Question: I've been trying to create a custom view which has blurred shapes under text. The problem is that the BlurMaskFilter has no effect on any shape that I draw on the canvas. Here is how I'm initialising the Paint objects in the constructor:
'''
paint = new Paint(0);
paint.setColor(0xffffffff);
paint.setMaskFilter(new BlurMaskFilter(8, BlurMaskFilter.Blur.NORMAL));
mShadowPaint = new Paint(0);
mShadowPaint.setColor(0xff333333);
mShadowPaint.setMaskFilter(new BlurMaskFilter(10, BlurMaskFilter.Blur.NORMAL));
'''
And I'm calling the functions like this in onDraw():
'''
canvas.drawOval(mShadowBounds,mShadowPaint);
canvas.drawText("hello", x, y, paint);
'''
But this is what I see.

Using android 4.0 sdk and testing on a 4.0.4 galaxy nexus device (UK). I'm wondering if this is a bug in 4.0.4 as I did test it on the emulator with 4.0 and 4.0.3 and it did blur perfectly well on them, unless I'm doing something completely wrong?
EDIT: Here is the extended View code to test it on other platforms.
'''
import android.content.Context;
import android.graphics.BlurMaskFilter;
import android.graphics.Canvas;
import android.graphics.Paint;
import android.graphics.RectF;
import android.util.AttributeSet;
import android.view.View;
public class BlurTestView extends View{
private Paint paint;
private Paint mShadowPaint;
private int size = 100;
private RectF mShadowBounds = new RectF();
public BlurTestView(Context context) {
this(context, null, 0);
}
public BlurTestView(Context context, AttributeSet attrs) {
this(context, attrs, 0);
}
public BlurTestView(Context context, AttributeSet attrs, int defStyle) {
super(context, attrs, defStyle);
paint = new Paint(0);
paint.setColor(0xff333333);
paint.setTextSize(size);
paint.setMaskFilter(new BlurMaskFilter(8, BlurMaskFilter.Blur.NORMAL));
mShadowPaint = new Paint(0);
mShadowPaint.setColor(0xff333333);
mShadowPaint.setMaskFilter(new BlurMaskFilter(10, BlurMaskFilter.Blur.NORMAL));
mShadowBounds.top = size;
mShadowBounds.bottom = mShadowBounds.top+(size /2);
mShadowBounds.left = 0;
mShadowBounds.right = (int)paint.measureText("hello");
}
@Override
public void onDraw(Canvas canvas)
{
canvas.drawOval(mShadowBounds,mShadowPaint);
canvas.drawText("hello", 0, size, paint);
}
}
'''
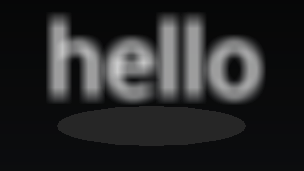
Answer: Looks like a bug to me. I reported it to the Android team; we'll see what they say.
It renders correctly if you set 'android:hardwareAccelerated="false"' on your Activity in 'AndroidManifest.xml'.
Here is the official word from the Android graphics team:
"BlurMaskFilter is not supported with hardware acceleration."
(As of July 10, 2012)